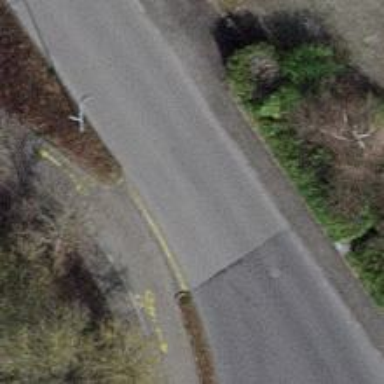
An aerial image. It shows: Cycleway with sett surface.